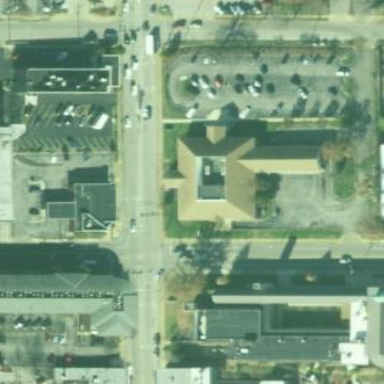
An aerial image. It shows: Bank building.